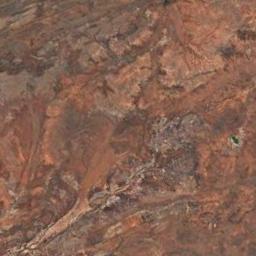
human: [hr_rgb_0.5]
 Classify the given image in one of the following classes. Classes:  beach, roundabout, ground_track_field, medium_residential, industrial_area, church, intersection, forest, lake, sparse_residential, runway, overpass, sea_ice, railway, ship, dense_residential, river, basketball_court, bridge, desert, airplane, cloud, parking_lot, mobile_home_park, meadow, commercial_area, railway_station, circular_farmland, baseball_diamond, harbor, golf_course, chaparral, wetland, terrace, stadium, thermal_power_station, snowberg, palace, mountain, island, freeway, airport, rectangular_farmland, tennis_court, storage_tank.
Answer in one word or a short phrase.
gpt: desert